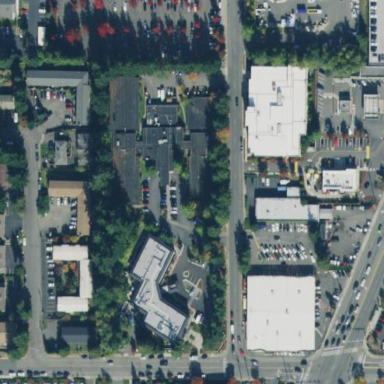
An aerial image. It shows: Commercial building.